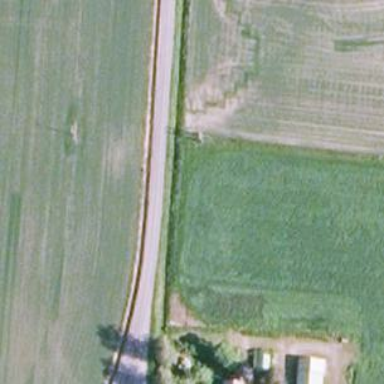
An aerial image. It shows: Unclassified road.